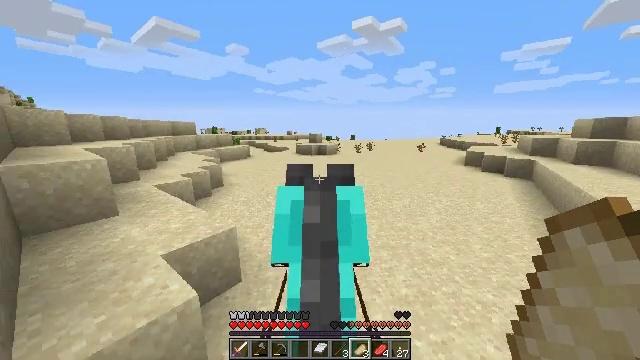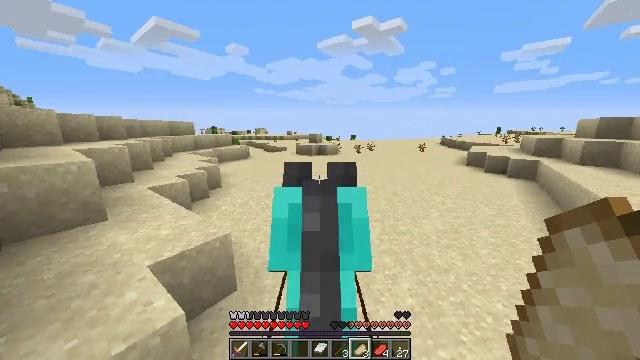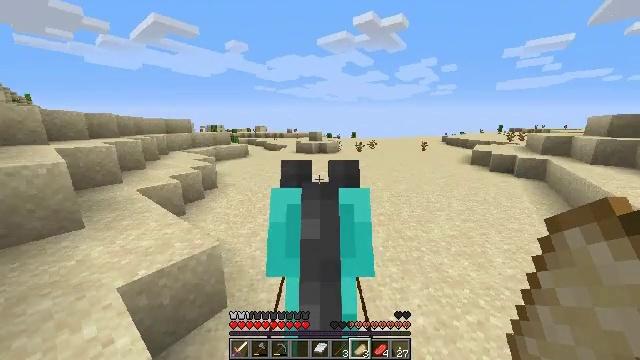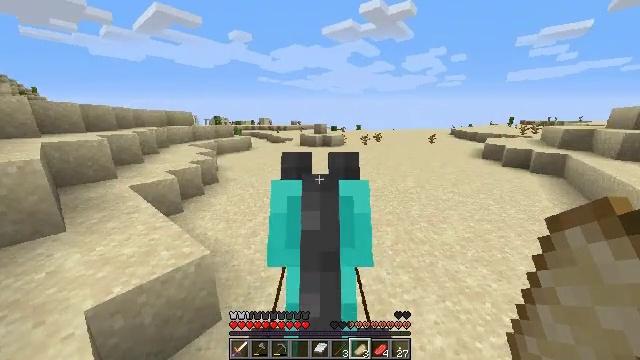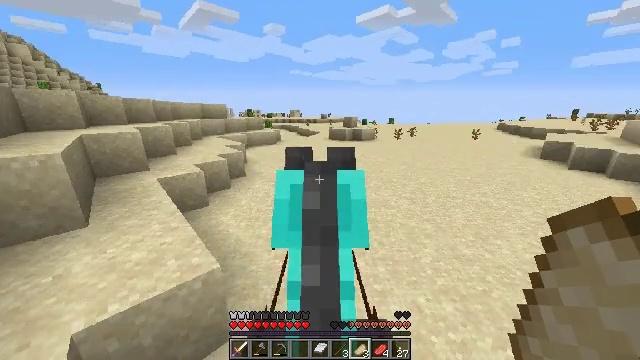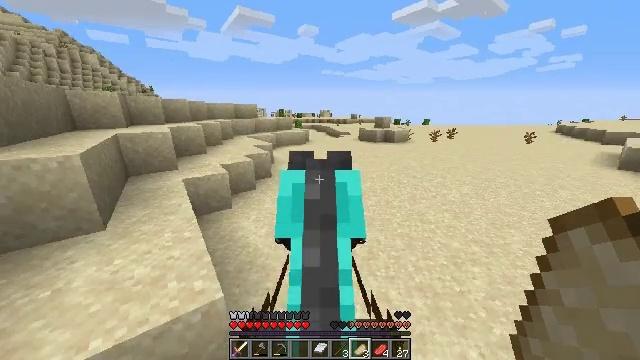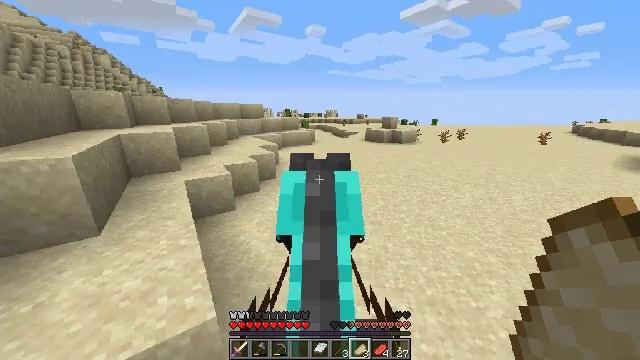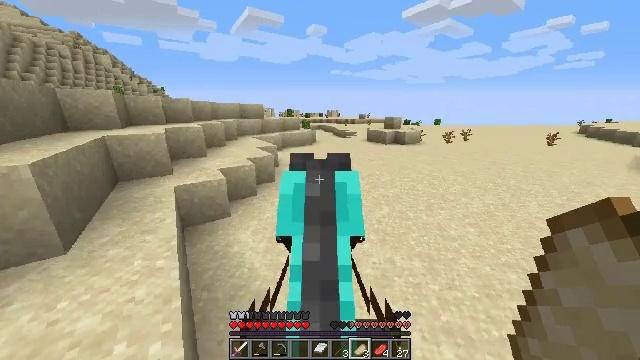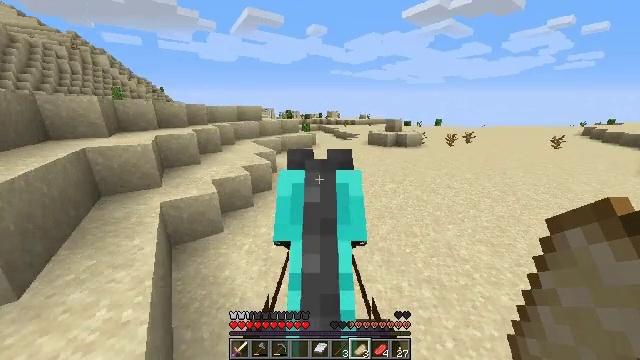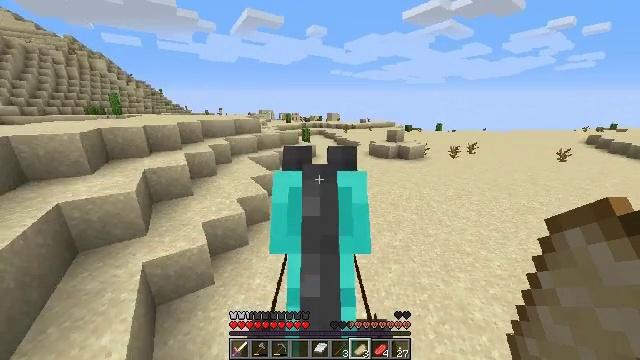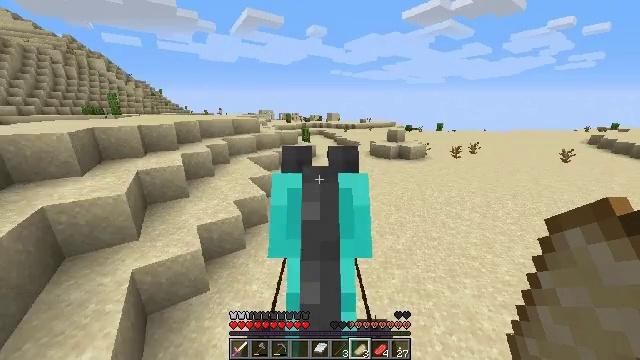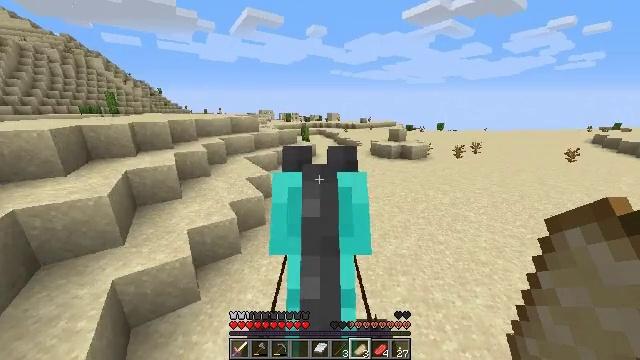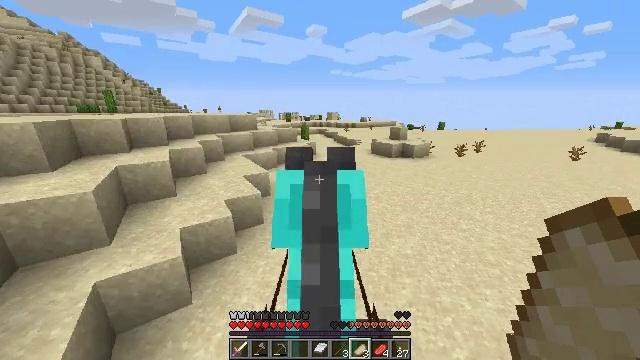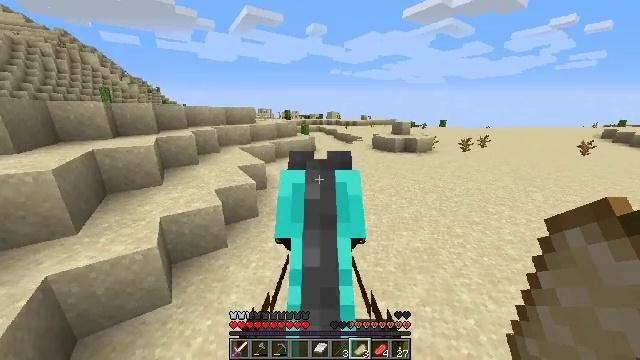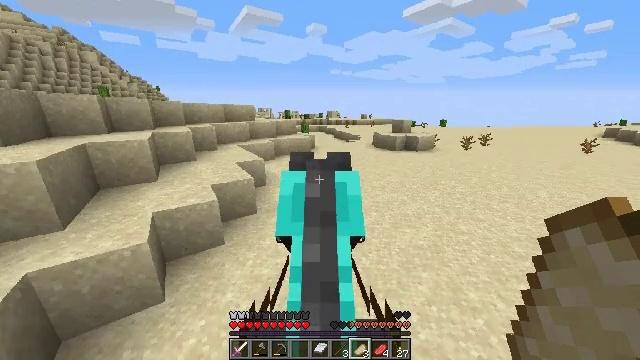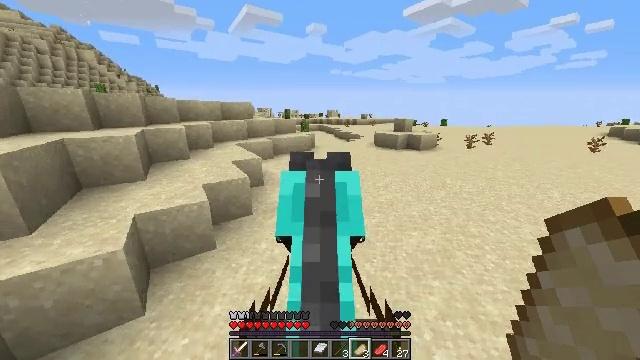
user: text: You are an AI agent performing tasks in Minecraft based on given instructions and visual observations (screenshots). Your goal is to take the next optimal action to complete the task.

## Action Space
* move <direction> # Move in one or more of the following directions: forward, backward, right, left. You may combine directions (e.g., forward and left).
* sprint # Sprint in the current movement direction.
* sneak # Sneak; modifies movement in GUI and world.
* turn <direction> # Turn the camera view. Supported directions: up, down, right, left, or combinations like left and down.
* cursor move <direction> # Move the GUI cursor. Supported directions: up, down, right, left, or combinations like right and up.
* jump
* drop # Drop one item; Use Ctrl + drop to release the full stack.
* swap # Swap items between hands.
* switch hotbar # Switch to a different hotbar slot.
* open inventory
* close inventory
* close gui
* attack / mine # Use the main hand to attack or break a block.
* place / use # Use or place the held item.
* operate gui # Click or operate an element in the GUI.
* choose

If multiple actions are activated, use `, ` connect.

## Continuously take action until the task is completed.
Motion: motion action
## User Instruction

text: Get cactus from the sandy areas.
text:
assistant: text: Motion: move forward
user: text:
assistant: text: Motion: move forward
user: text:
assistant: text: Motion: move forward, turn left and down
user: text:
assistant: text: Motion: move forward, turn left and down
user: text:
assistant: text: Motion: move forward, turn left
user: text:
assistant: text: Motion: move forward
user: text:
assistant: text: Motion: move forward
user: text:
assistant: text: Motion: move forward
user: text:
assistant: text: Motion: move forward
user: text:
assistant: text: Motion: move forward
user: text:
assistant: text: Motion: move forward
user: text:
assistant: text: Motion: move forward
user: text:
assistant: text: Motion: move forward
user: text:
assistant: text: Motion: move forward
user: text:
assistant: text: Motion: move forward, sprint
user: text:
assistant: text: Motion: move forward, sprint
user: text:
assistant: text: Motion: move forward, sprint
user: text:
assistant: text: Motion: move forward, sprint
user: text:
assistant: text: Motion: move forward, sprint
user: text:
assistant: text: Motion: move forward, sprint
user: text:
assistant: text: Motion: move forward, sprint
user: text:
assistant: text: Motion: move forward, sprint
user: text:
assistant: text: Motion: move forward, sprint
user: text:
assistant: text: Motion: move forward, sprint
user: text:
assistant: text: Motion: move forward, sprint
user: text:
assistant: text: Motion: move forward, sprint
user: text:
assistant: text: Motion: move forward, sprint
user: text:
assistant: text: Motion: move forward, sprint
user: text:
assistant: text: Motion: move forward and move right, sprint
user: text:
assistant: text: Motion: move forward and move right, sprint